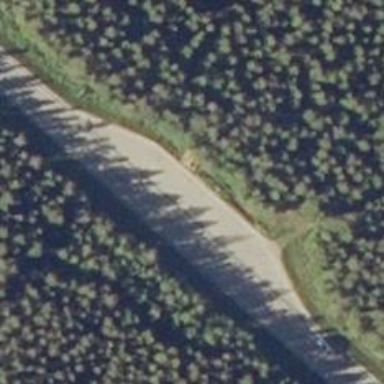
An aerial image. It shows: Rest area on the road.